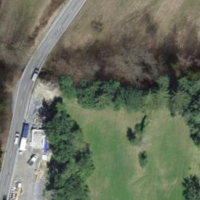
EUNIS habitat code: 24
Species observed at this site:
Streptopelia decaocto
Milvus milvus
Pica pica
Corvus corone
Buteo buteo
Turdus merula